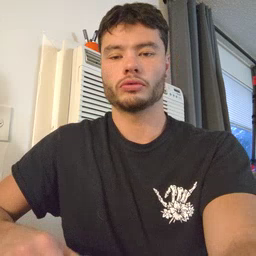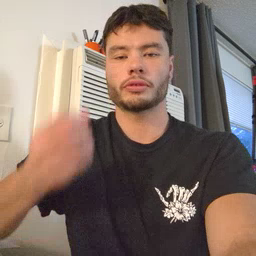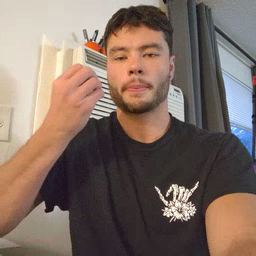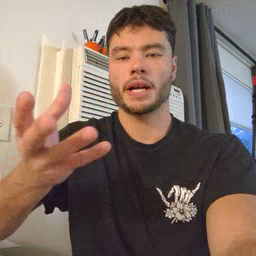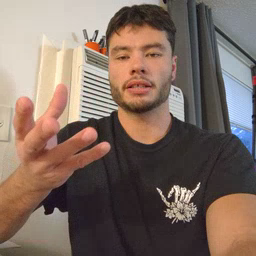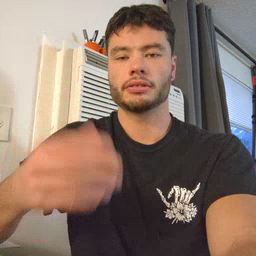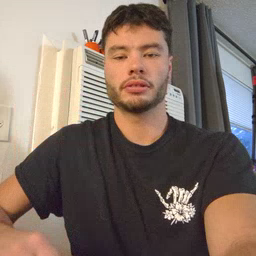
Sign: many